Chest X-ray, PA view. Patient: 30 years old, sex F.
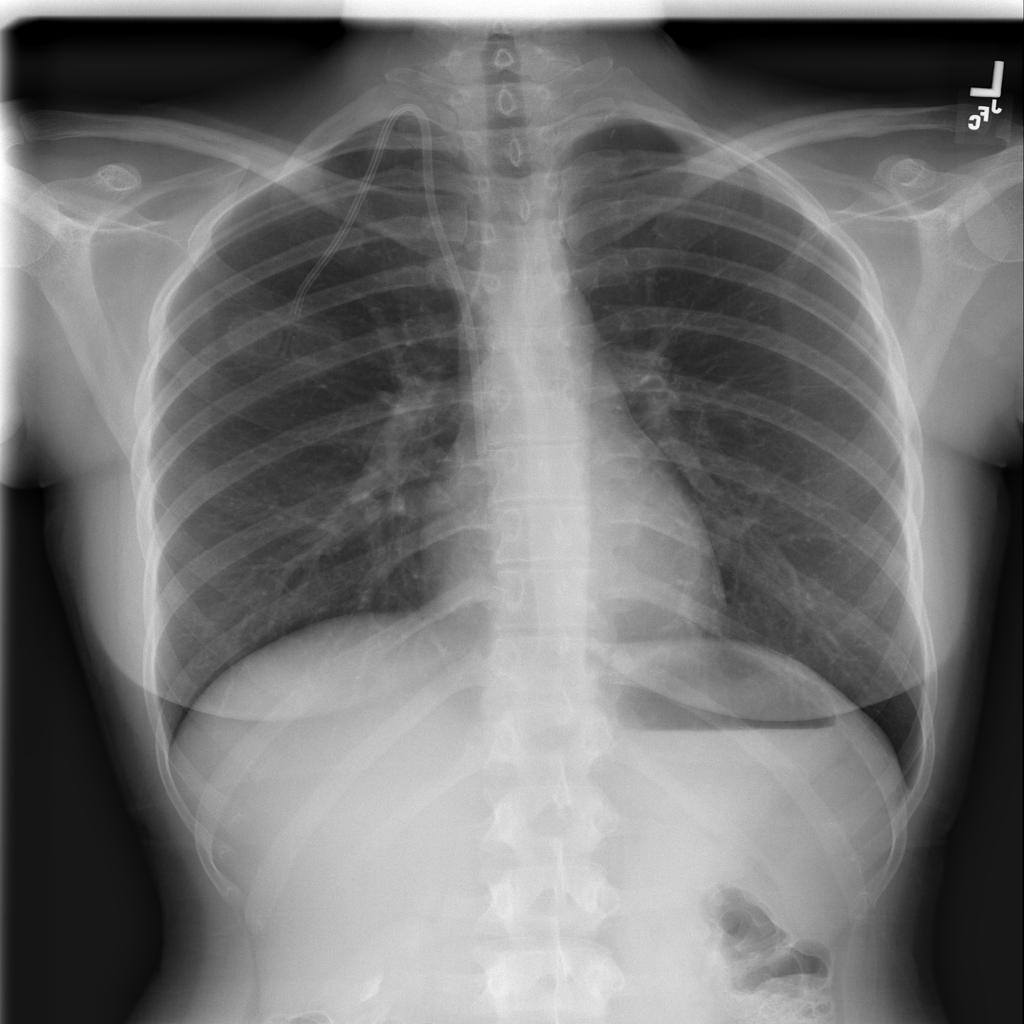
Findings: No Finding